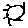
Label: sun